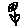
Label: flower